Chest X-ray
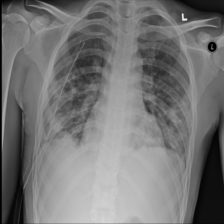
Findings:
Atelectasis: negative
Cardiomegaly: negative
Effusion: negative
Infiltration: negative
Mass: negative
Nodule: positive
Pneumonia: negative
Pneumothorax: positive
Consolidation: negative
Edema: negative
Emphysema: negative
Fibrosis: negative
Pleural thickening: negative
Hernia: negative